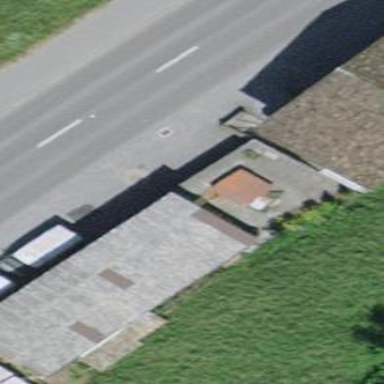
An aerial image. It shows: View of roof of building.